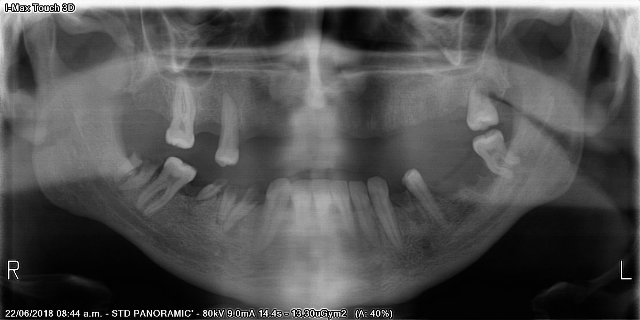
adult